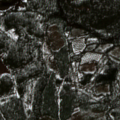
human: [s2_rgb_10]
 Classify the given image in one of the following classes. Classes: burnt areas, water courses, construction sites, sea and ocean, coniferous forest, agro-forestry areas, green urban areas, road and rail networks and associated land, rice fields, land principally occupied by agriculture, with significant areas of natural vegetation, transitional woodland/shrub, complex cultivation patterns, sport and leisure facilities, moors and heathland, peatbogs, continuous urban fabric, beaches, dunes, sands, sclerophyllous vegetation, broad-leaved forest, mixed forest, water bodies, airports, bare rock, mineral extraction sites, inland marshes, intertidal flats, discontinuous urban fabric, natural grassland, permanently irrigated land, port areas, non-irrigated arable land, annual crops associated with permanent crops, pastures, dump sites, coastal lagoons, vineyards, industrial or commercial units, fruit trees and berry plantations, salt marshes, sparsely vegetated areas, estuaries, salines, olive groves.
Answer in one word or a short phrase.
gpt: coniferous forest, transitional woodland/shrub